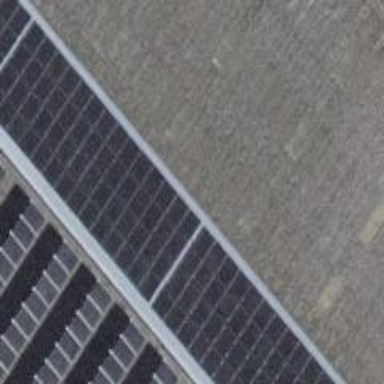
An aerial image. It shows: Solar power generator using photovoltaic method with solar photovoltaic panel types.